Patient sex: M
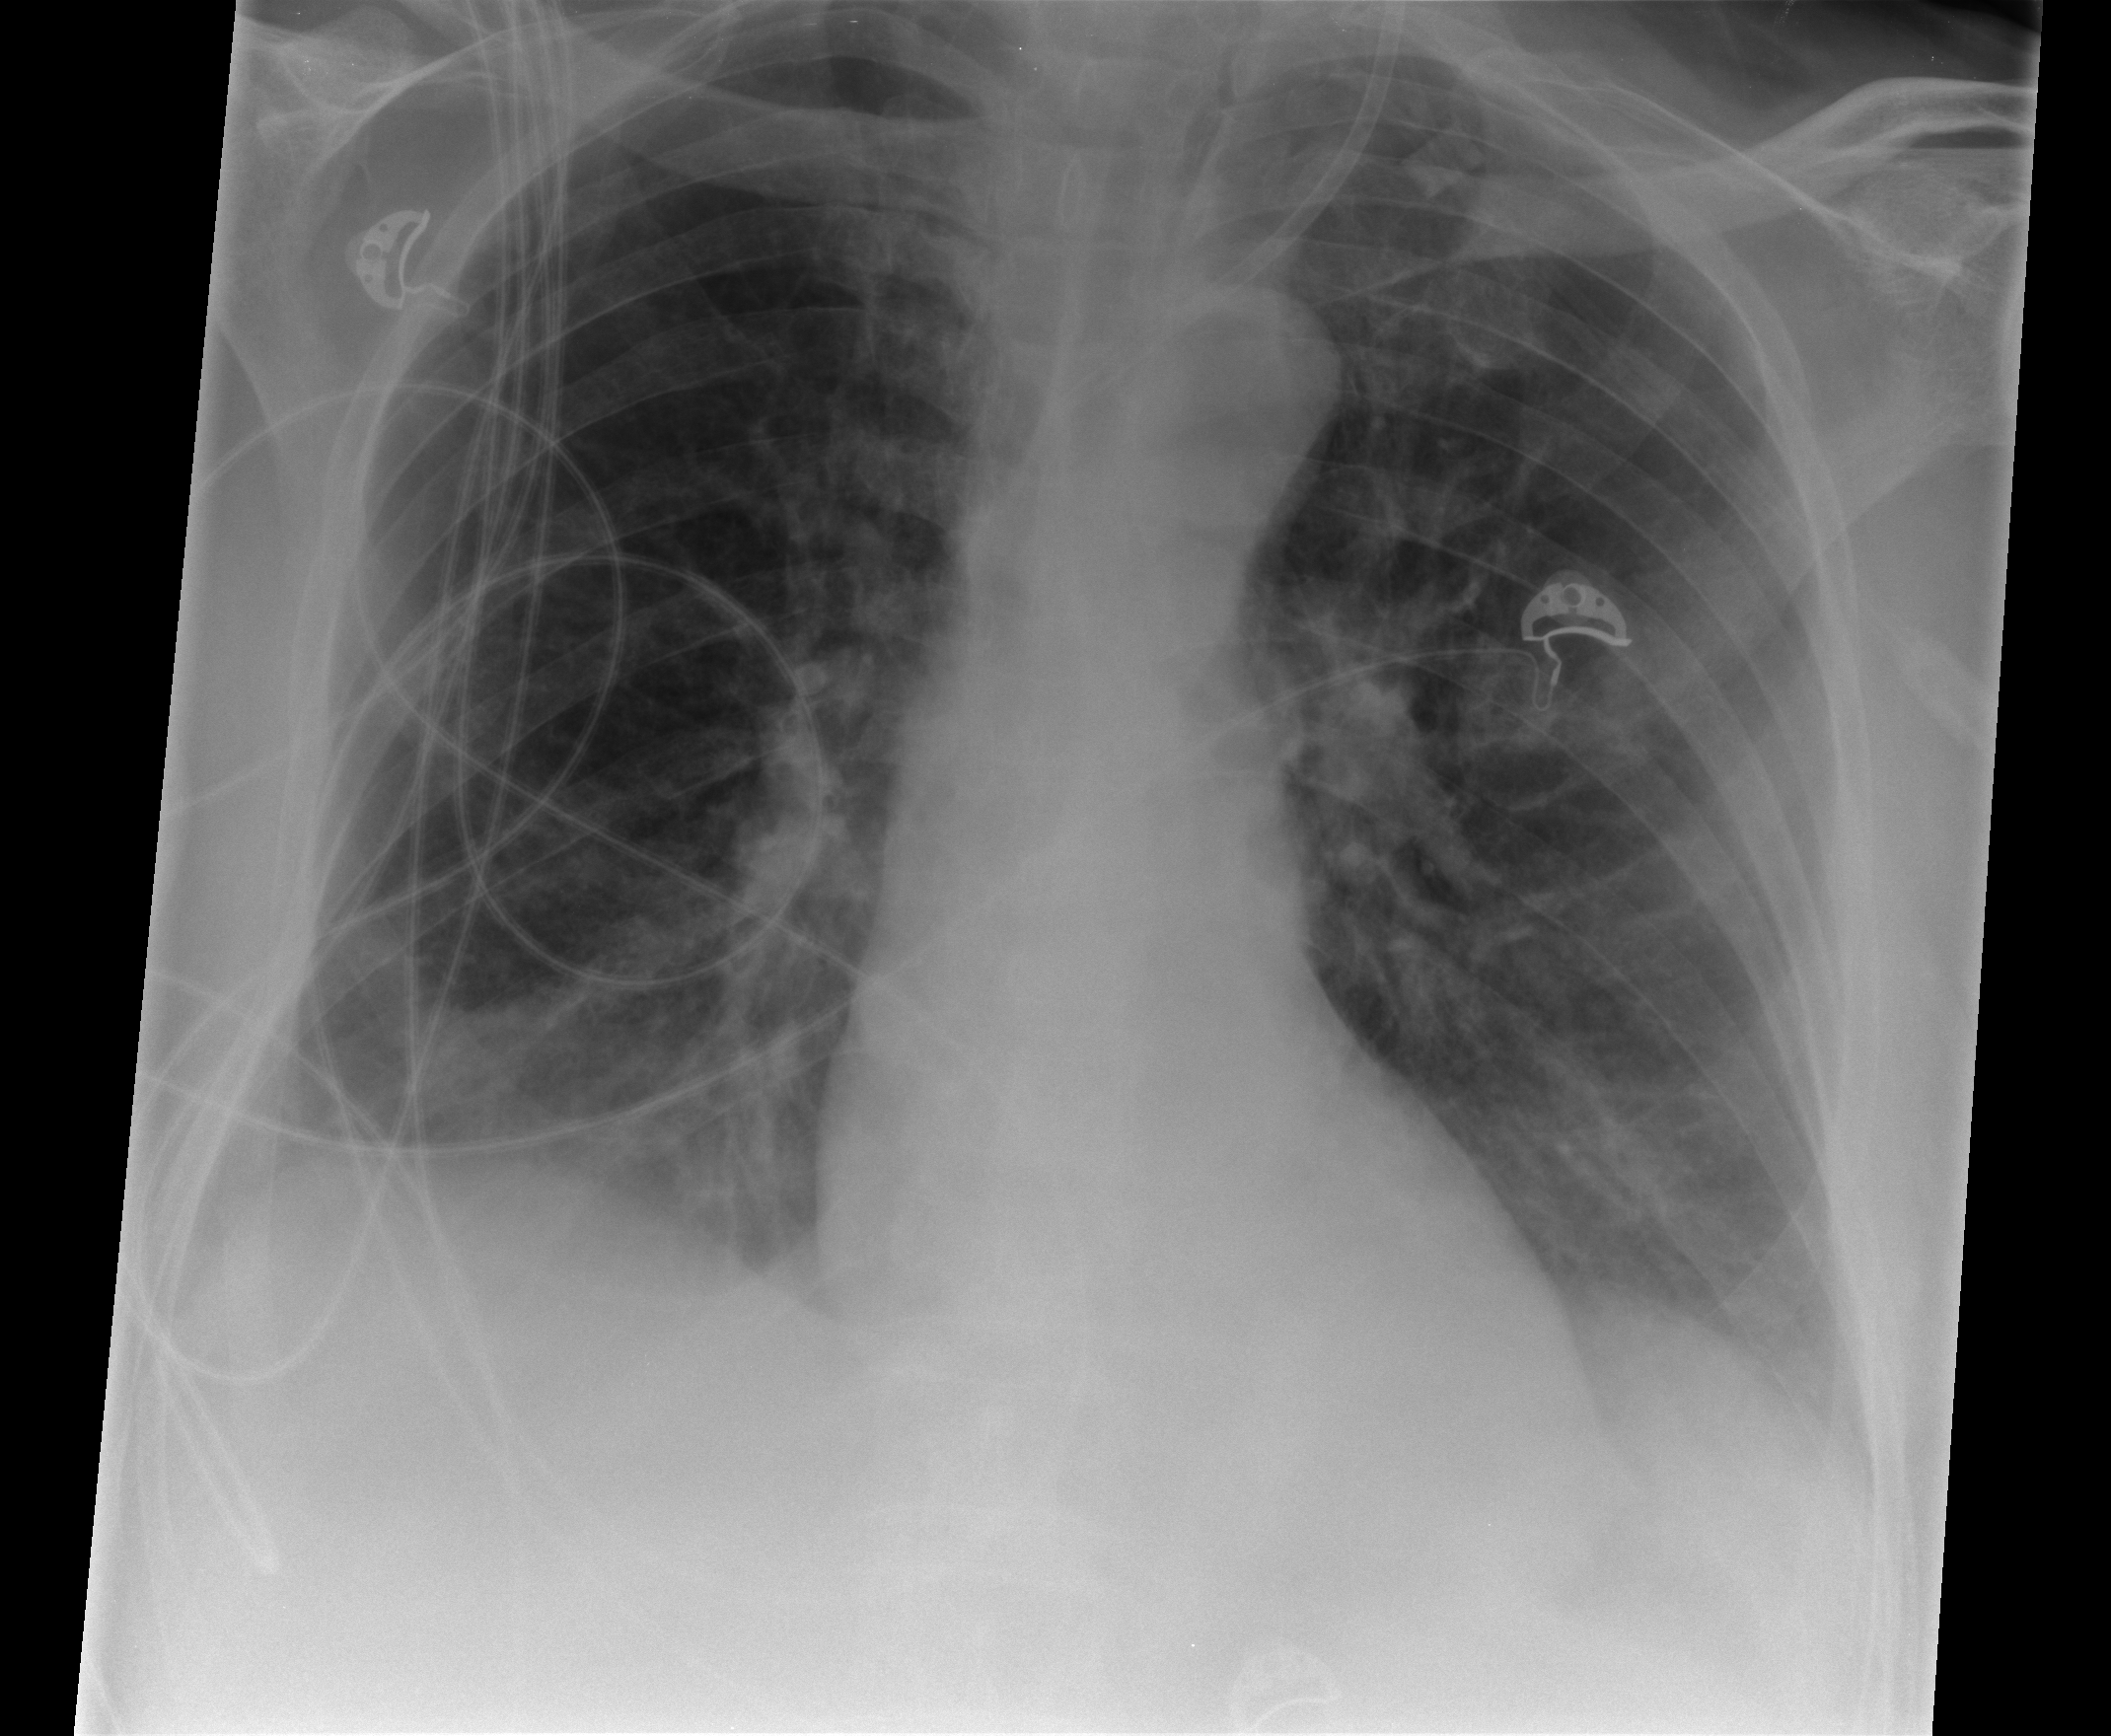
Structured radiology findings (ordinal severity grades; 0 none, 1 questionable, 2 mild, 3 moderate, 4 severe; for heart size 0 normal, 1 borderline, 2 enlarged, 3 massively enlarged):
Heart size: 0
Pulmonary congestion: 0
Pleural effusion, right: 1
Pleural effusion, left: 1
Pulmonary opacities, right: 0
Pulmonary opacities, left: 0
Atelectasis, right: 2
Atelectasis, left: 0